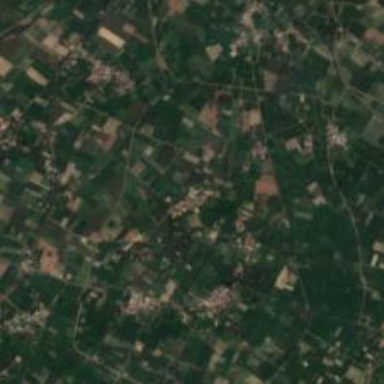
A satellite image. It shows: Small hamlet.